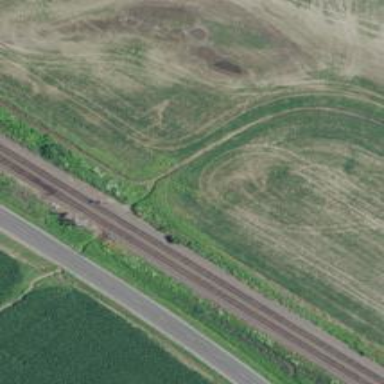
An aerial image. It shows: Railway crossover.